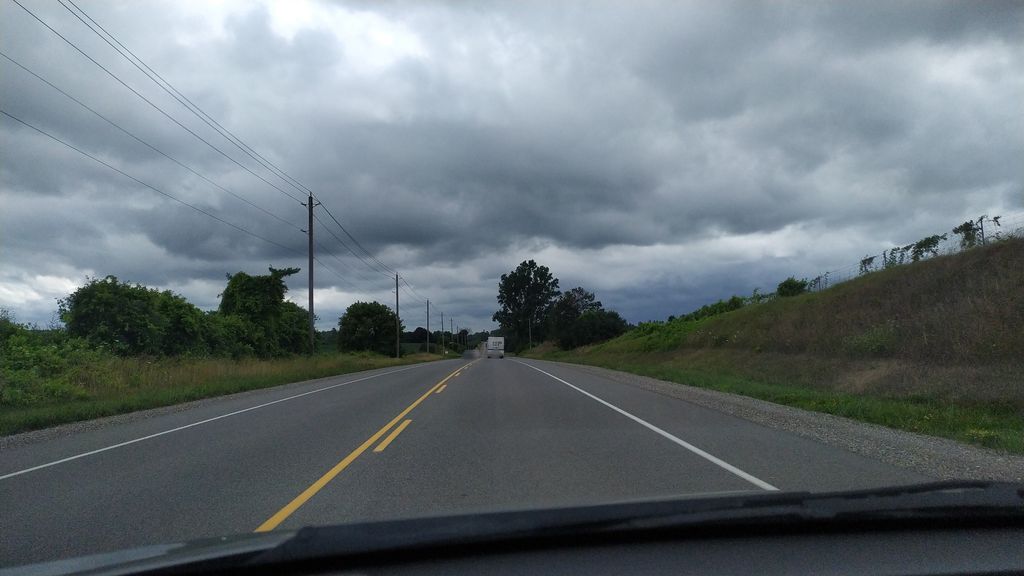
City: kitchener-waterloo